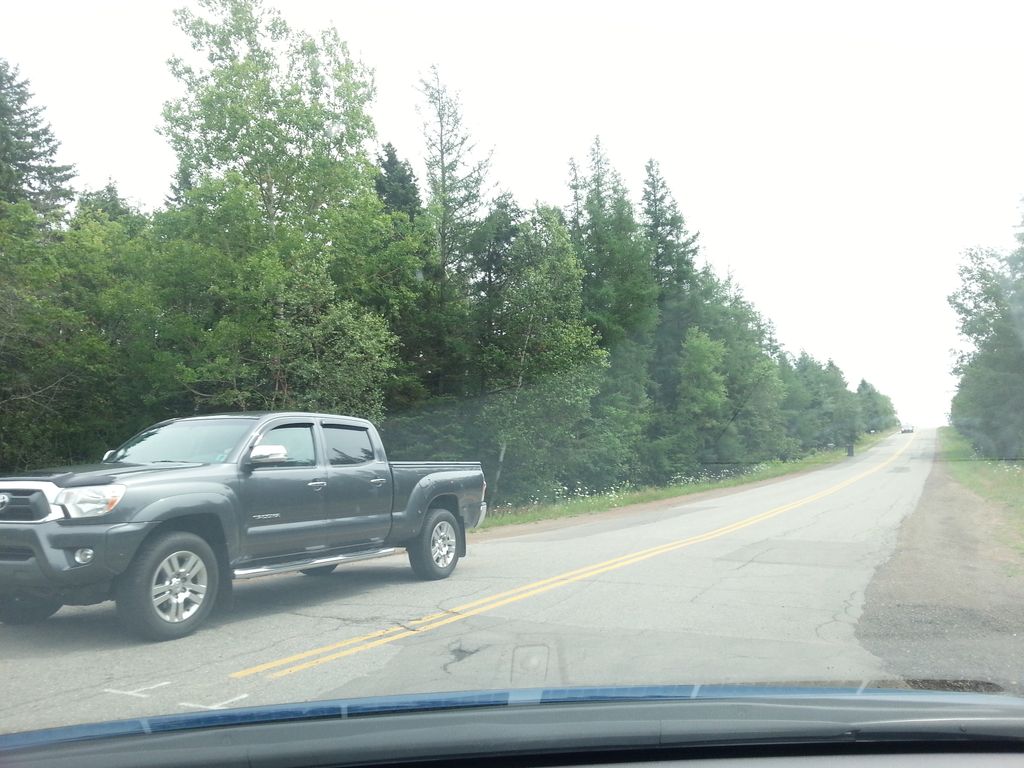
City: charlottetown